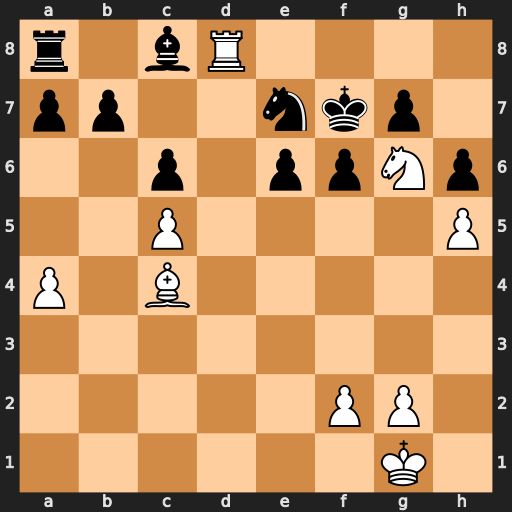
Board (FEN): r1bR4/pp2nkp1/2p1ppNp/2P4P/P1B5/8/5PP1/6K1
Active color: w
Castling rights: -
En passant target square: -
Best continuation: Nh8#